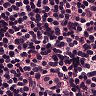
Metastatic tissue present: no